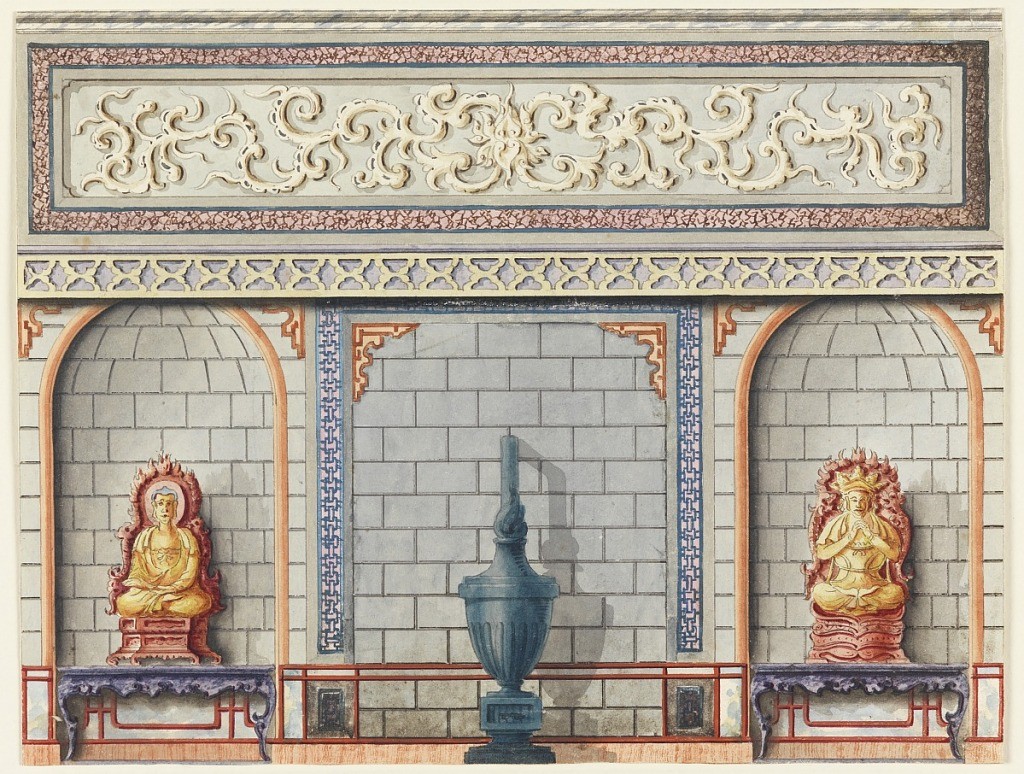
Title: Design for the Entrance Hall, the East Wall, the Royal Pavilion, Brighton
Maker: Frederick Crace, English, 1779–1859
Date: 1802
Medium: Watercolor, pen and black ink, traces of graphite (?) Support: paper
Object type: Drawing
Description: Horizontal rectangle.  Elevation of a wall, with a painted design in imitation of stone-work.  Niches to left and right contain console tables bearing seated figures of deities.  Before the central section is placed a tall urn-shaped stove.  The upper section of the wall contains a painted decoration within a marbleized border.

Original album associated with this collection still exists.  See 1948-40-1 accessory